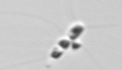
Label: Chaetoceros